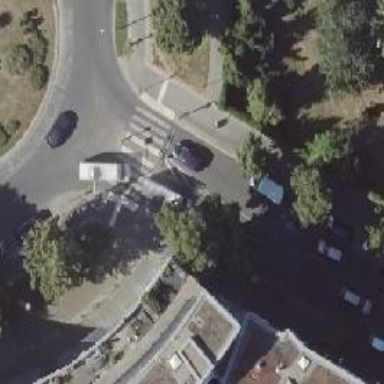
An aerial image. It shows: Marked zebra crossing with island.